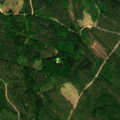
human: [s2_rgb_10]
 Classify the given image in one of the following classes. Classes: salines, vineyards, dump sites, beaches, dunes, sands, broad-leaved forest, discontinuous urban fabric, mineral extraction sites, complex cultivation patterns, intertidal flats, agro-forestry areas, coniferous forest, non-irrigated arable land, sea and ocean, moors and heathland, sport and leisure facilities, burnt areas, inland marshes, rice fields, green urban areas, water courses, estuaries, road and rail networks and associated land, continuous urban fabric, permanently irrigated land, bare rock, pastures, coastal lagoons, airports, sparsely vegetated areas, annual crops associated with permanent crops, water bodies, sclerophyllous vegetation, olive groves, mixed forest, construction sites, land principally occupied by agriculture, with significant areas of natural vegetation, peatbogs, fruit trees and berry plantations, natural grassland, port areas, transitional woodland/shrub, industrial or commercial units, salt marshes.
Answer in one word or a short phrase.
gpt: coniferous forest, mixed forest, transitional woodland/shrub